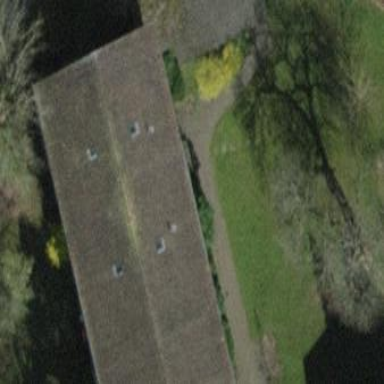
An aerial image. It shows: Pitched roof building.